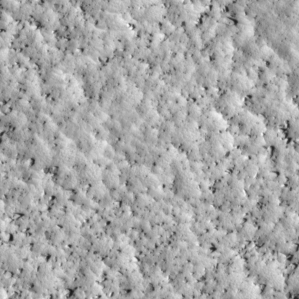
Label: non_frost